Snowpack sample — Snodgrass Mountain, Crested Butte, Colorado (2/4/25, 12:06 PM MST)
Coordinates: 38.923, -106.968
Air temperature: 35 °F
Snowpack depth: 80 cm
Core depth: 40 cm
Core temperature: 32 °F
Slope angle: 14°, slope face: 78°
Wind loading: low
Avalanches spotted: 0
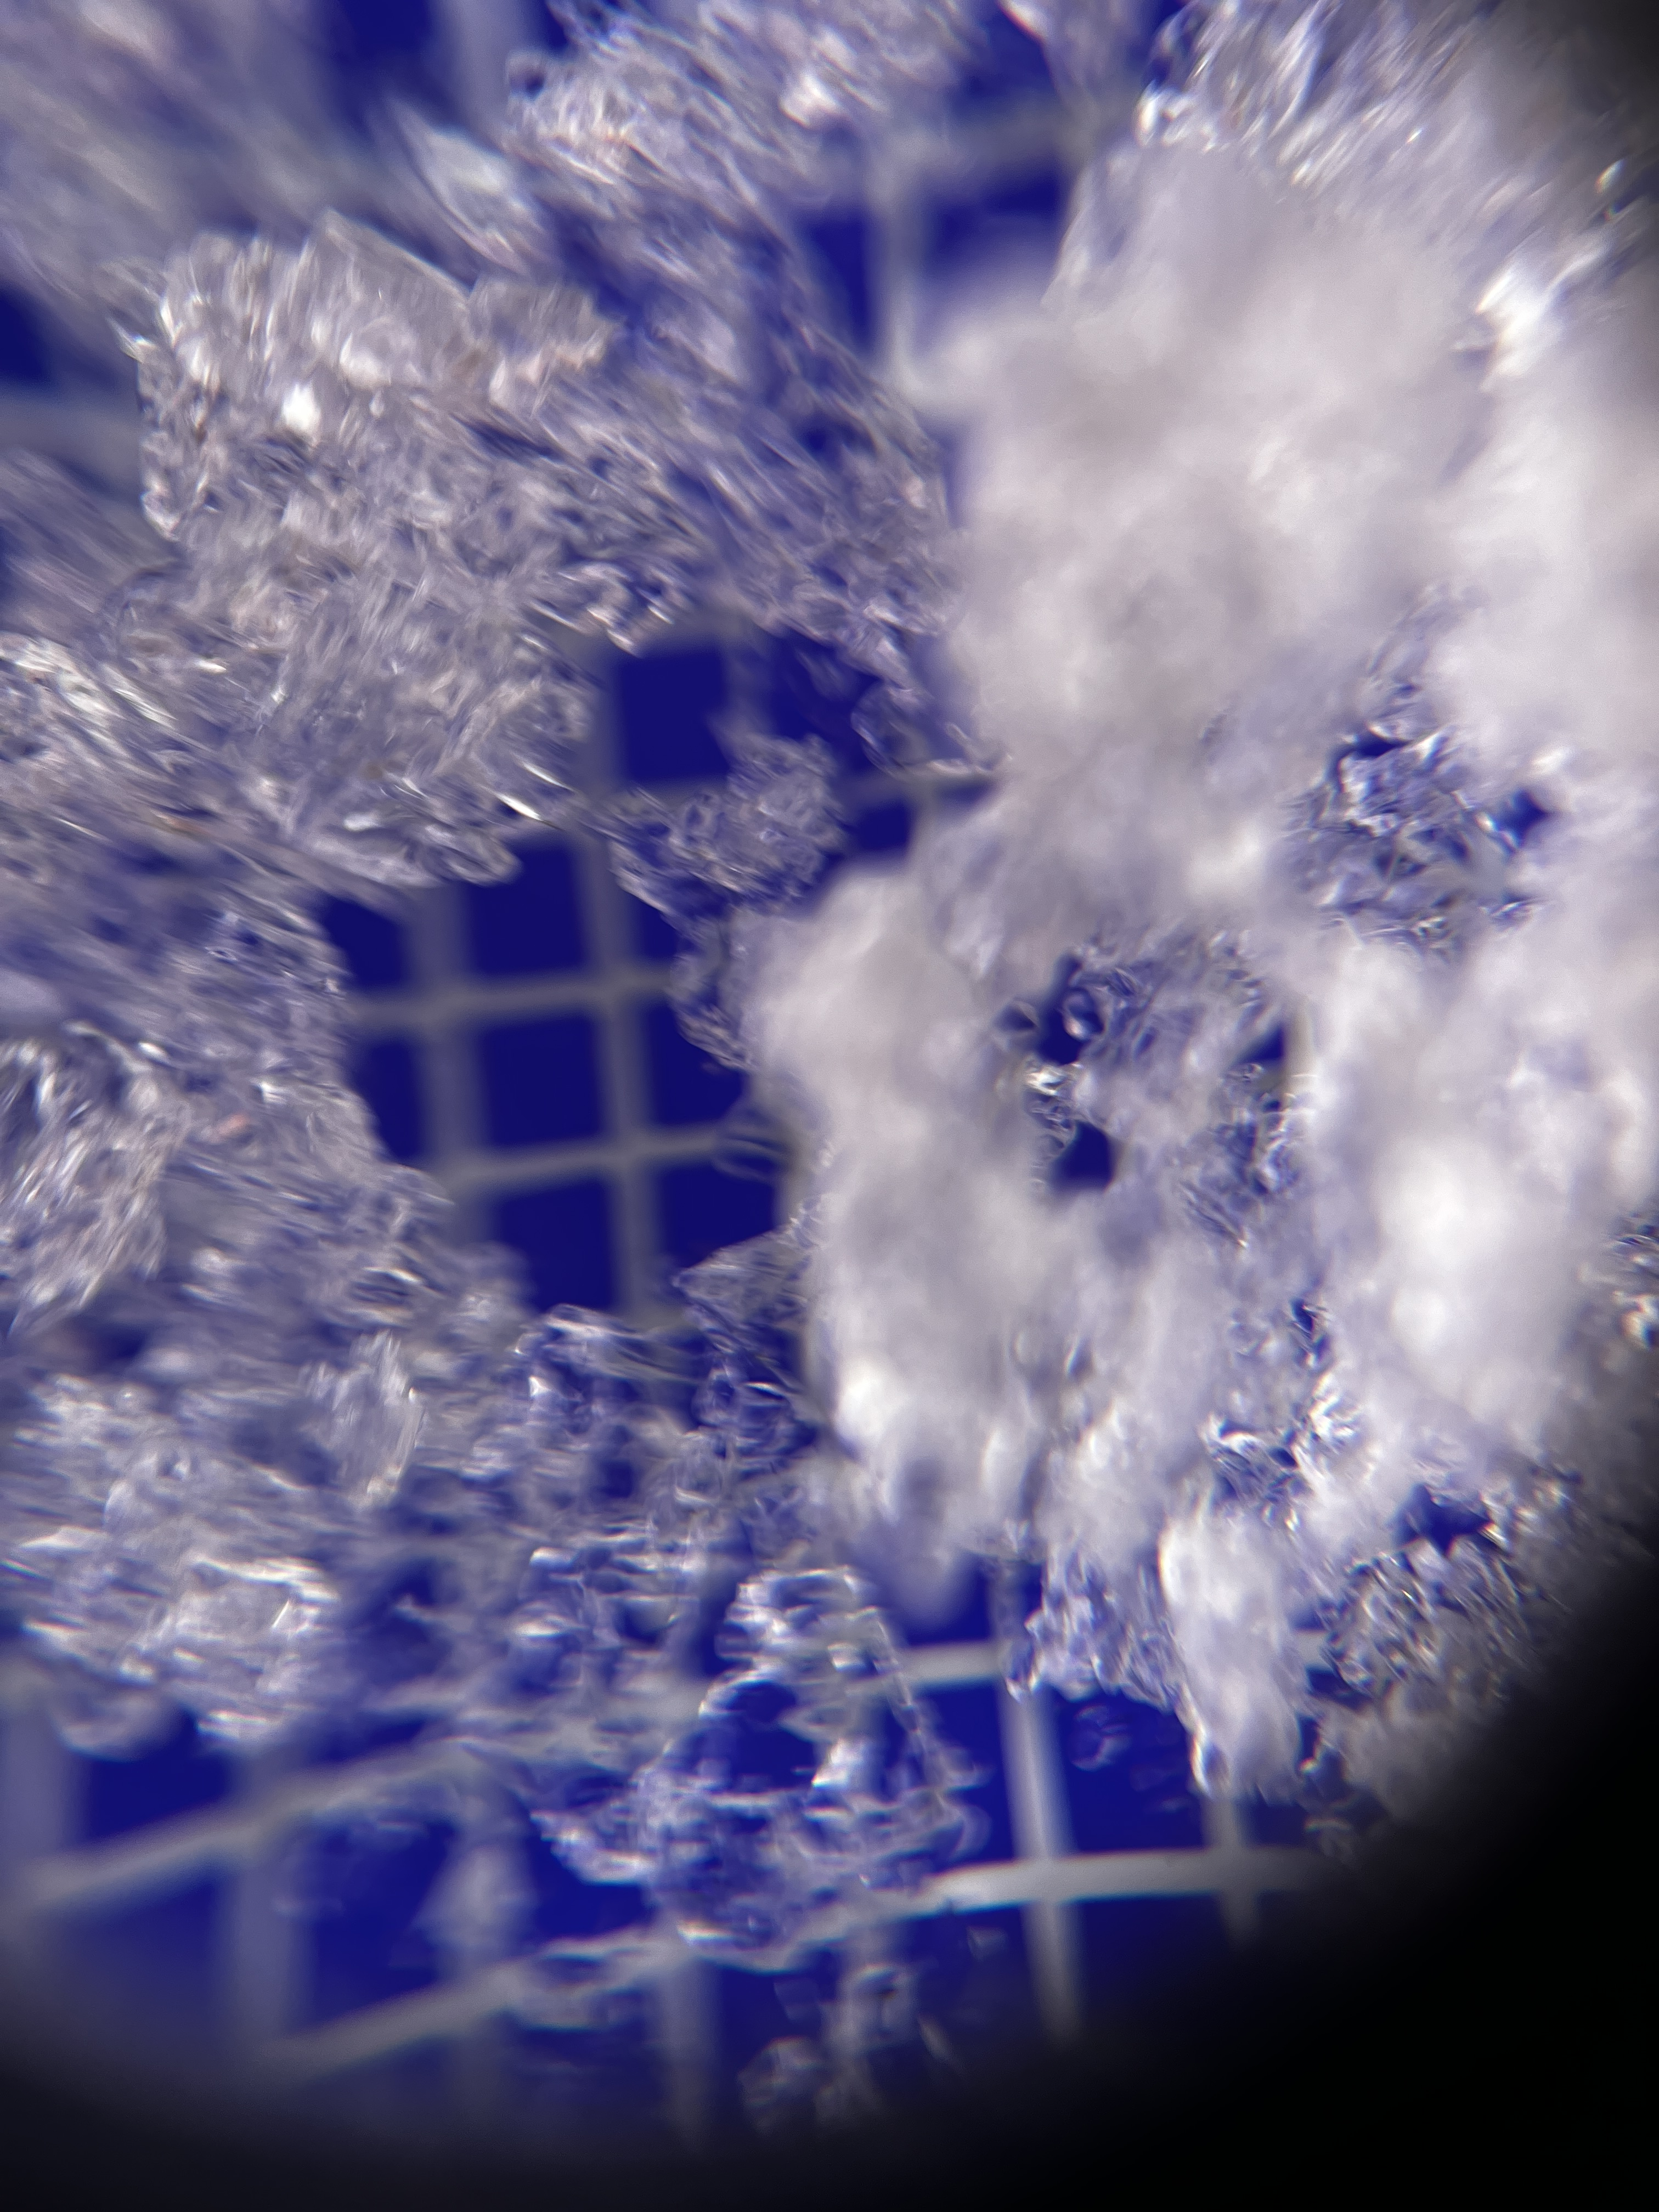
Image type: magnified_profile
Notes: No avalanches nearby, unusually warm weather for the last month reported by residents, Collected 25 yards from treeline